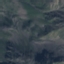
Land use / land cover: HerbaceousVegetation